Question: i'm having problems to align the first row to the top when I have different UICollectionViewCell heights and I don't know why. It seems that minimumLineSpacingForSectionAtIndex method is not working.
Here is my result:

As you can see, the first row is not aligned to the top.
This is my code:
'''
- (void)viewDidLoad
{
...
FlowLayout *flowLayout = [[FlowLayout alloc] init];
flowLayout.itemSize = CGSizeMake(152, 260);
flowLayout.sectionInset = UIEdgeInsetsMake( 5, 5, 5, 5);
flowLayout.scrollDirection = UICollectionViewScrollDirectionVertical;
self.collectionView.collectionViewLayout = flowLayout;
...
}
- (CGSize)collectionView:(UICollectionView *)collectionView layout:
(UICollectionViewLayout*)collectionViewLayout sizeForItemAtIndexPath:(NSIndexPath *)
indexPath{
if (indexPath.row == 0)
return CGSizeMake(152, 200);
if (indexPath.row == 1)
return CGSizeMake(152, 270);
return CGSizeMake(152, 300);
}
- (CGFloat)collectionView:(UICollectionView *)collectionView layout:
(UICollectionViewLayout*)collectionViewLayout
minimumInteritemSpacingForSectionAtIndex:(NSInteger)section {
return 5.0;
}
- (CGFloat)collectionView:(UICollectionView *)collectionView
layout:(UICollectionViewLayout*)collectionViewLayout
minimumLineSpacingForSectionAtIndex:(NSInteger)section {
return 8.0;
}
'''
This is the code of my FlowLayout:
'''
@implementation FlowLayout
- (NSArray *)layoutAttributesForElementsInRect:(CGRect)rect
{
NSMutableArray *result = [NSMutableArray array];
NSInteger sectionCount = 1;
if ([self.collectionView.dataSource respondsToSelector:@selector(numberOfSectionsInCollectionView:)])
{
sectionCount = [self.collectionView.dataSource numberOfSectionsInCollectionView:self.collectionView];
}
for (int s = 0; s < sectionCount; s++)
{
NSInteger itemCount = [self.collectionView.dataSource collectionView:self.collectionView numberOfItemsInSection:s];
for (int i = 0; i < itemCount; i++)
{
NSIndexPath *indexPath = [NSIndexPath indexPathForItem:i inSection:s];
UICollectionViewLayoutAttributes *layoutAttributes =
[self layoutAttributesForSupplementaryViewOfKind:UICollectionElementKindSectionHeader atIndexPath:indexPath];
if (layoutAttributes != nil) {
[result addObject:layoutAttributes];
}
UICollectionViewLayoutAttributes *layout = [self layoutAttributesForItemAtIndexPath:indexPath];
if (CGRectIntersectsRect(rect, layout.frame))
{
[result addObject:layout];
}
}
}
return result;
}
- (UICollectionViewLayoutAttributes *)layoutAttributesForItemAtIndexPath:(NSIndexPath *)indexPath {
UICollectionViewLayoutAttributes* atts =
[super layoutAttributesForItemAtIndexPath:indexPath];
if (indexPath.item == 0 || indexPath.item == 1) // degenerate case 1, first item of section
return atts;
NSIndexPath* ipPrev =
[NSIndexPath indexPathForItem:indexPath.item-2 inSection:indexPath.section];
CGRect fPrev = [self layoutAttributesForItemAtIndexPath:ipPrev].frame;
CGFloat rightPrev = fPrev.origin.y + fPrev.size.height + 10;
if (atts.frame.origin.y <= rightPrev) // degenerate case 2, first item of line
return atts;
CGRect f = atts.frame;
f.origin.y = rightPrev;
atts.frame = f;
return atts;
}
- (BOOL) shouldInvalidateLayoutForBoundsChange:(CGRect)newBound {
return YES;
}
'''
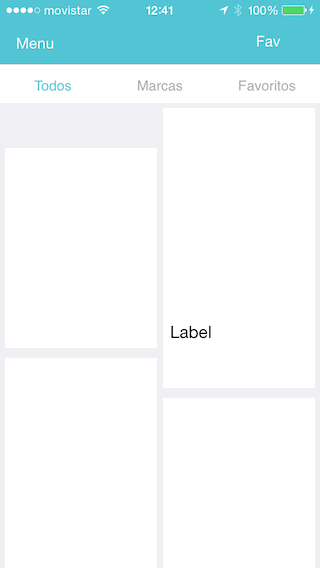
Answer: What you are experiencing is a normal cell placement when using the 'UICollectionViewFlowLayout'.
You have to tweak the layout attributes being returned by the flow layout. To do so, override the 'layoutAttributesForElementsInRect:' method and any of the methods that return layout attributes. Modify the attributes provided by the parent class, and then return them. The attribute you have to modify is 'frame'.
A good example of doing it is a sample code from Apple - <URL>
### Update after attaching implementation of the layout.
Looks like in the 'layoutAttributesForItemAtIndexPath:' method you are not adjusting the 'frame' for first item (index '0'). You are returning the attributes you get from parent class. Change the frame's 'origin.y' to '0' for item '0'.